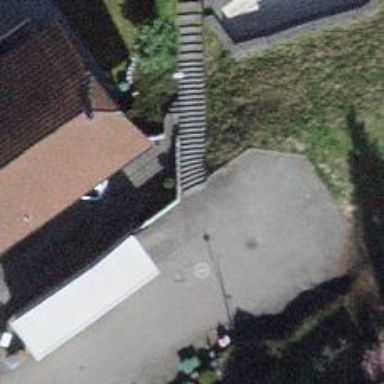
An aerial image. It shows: Road with steps.